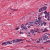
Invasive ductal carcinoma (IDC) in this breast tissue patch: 0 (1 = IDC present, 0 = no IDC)